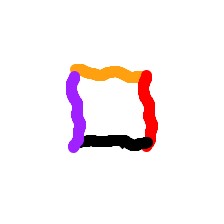
Shape: square